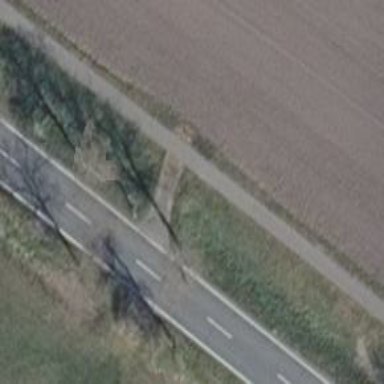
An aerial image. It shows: Row of trees in natural setting.